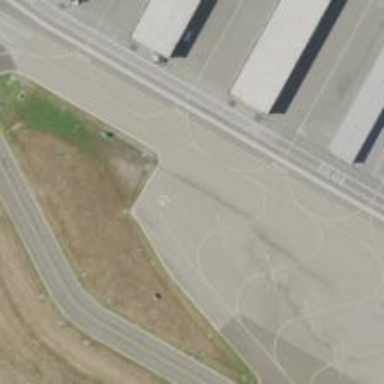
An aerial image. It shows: View of taxiway at the airport.